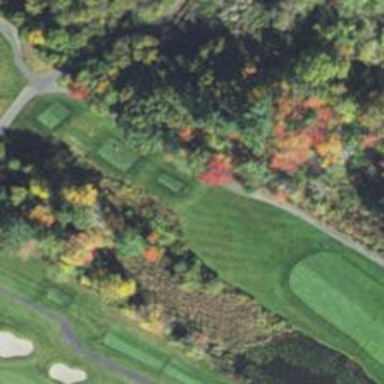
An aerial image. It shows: Pathway for golfing.